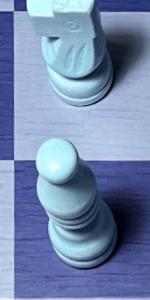
Label: Bishop_White